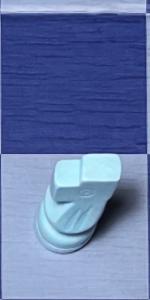
Label: Knight_White